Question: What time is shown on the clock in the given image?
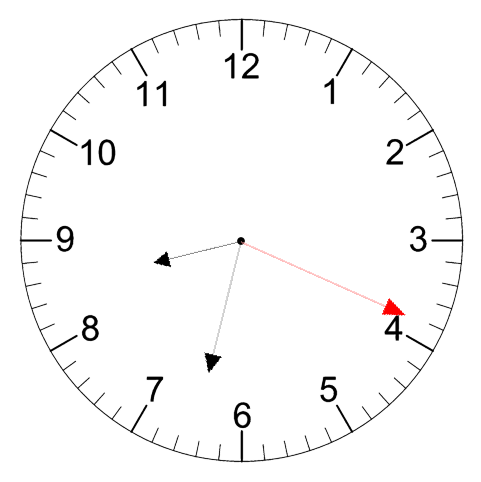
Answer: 08:32:19